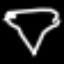
Label: diamond